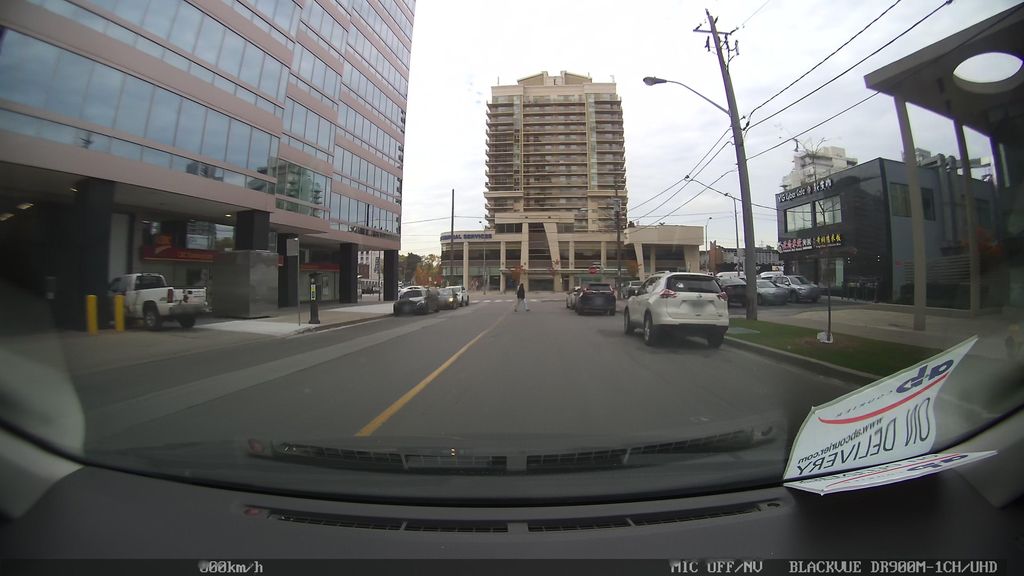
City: toronto